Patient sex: M
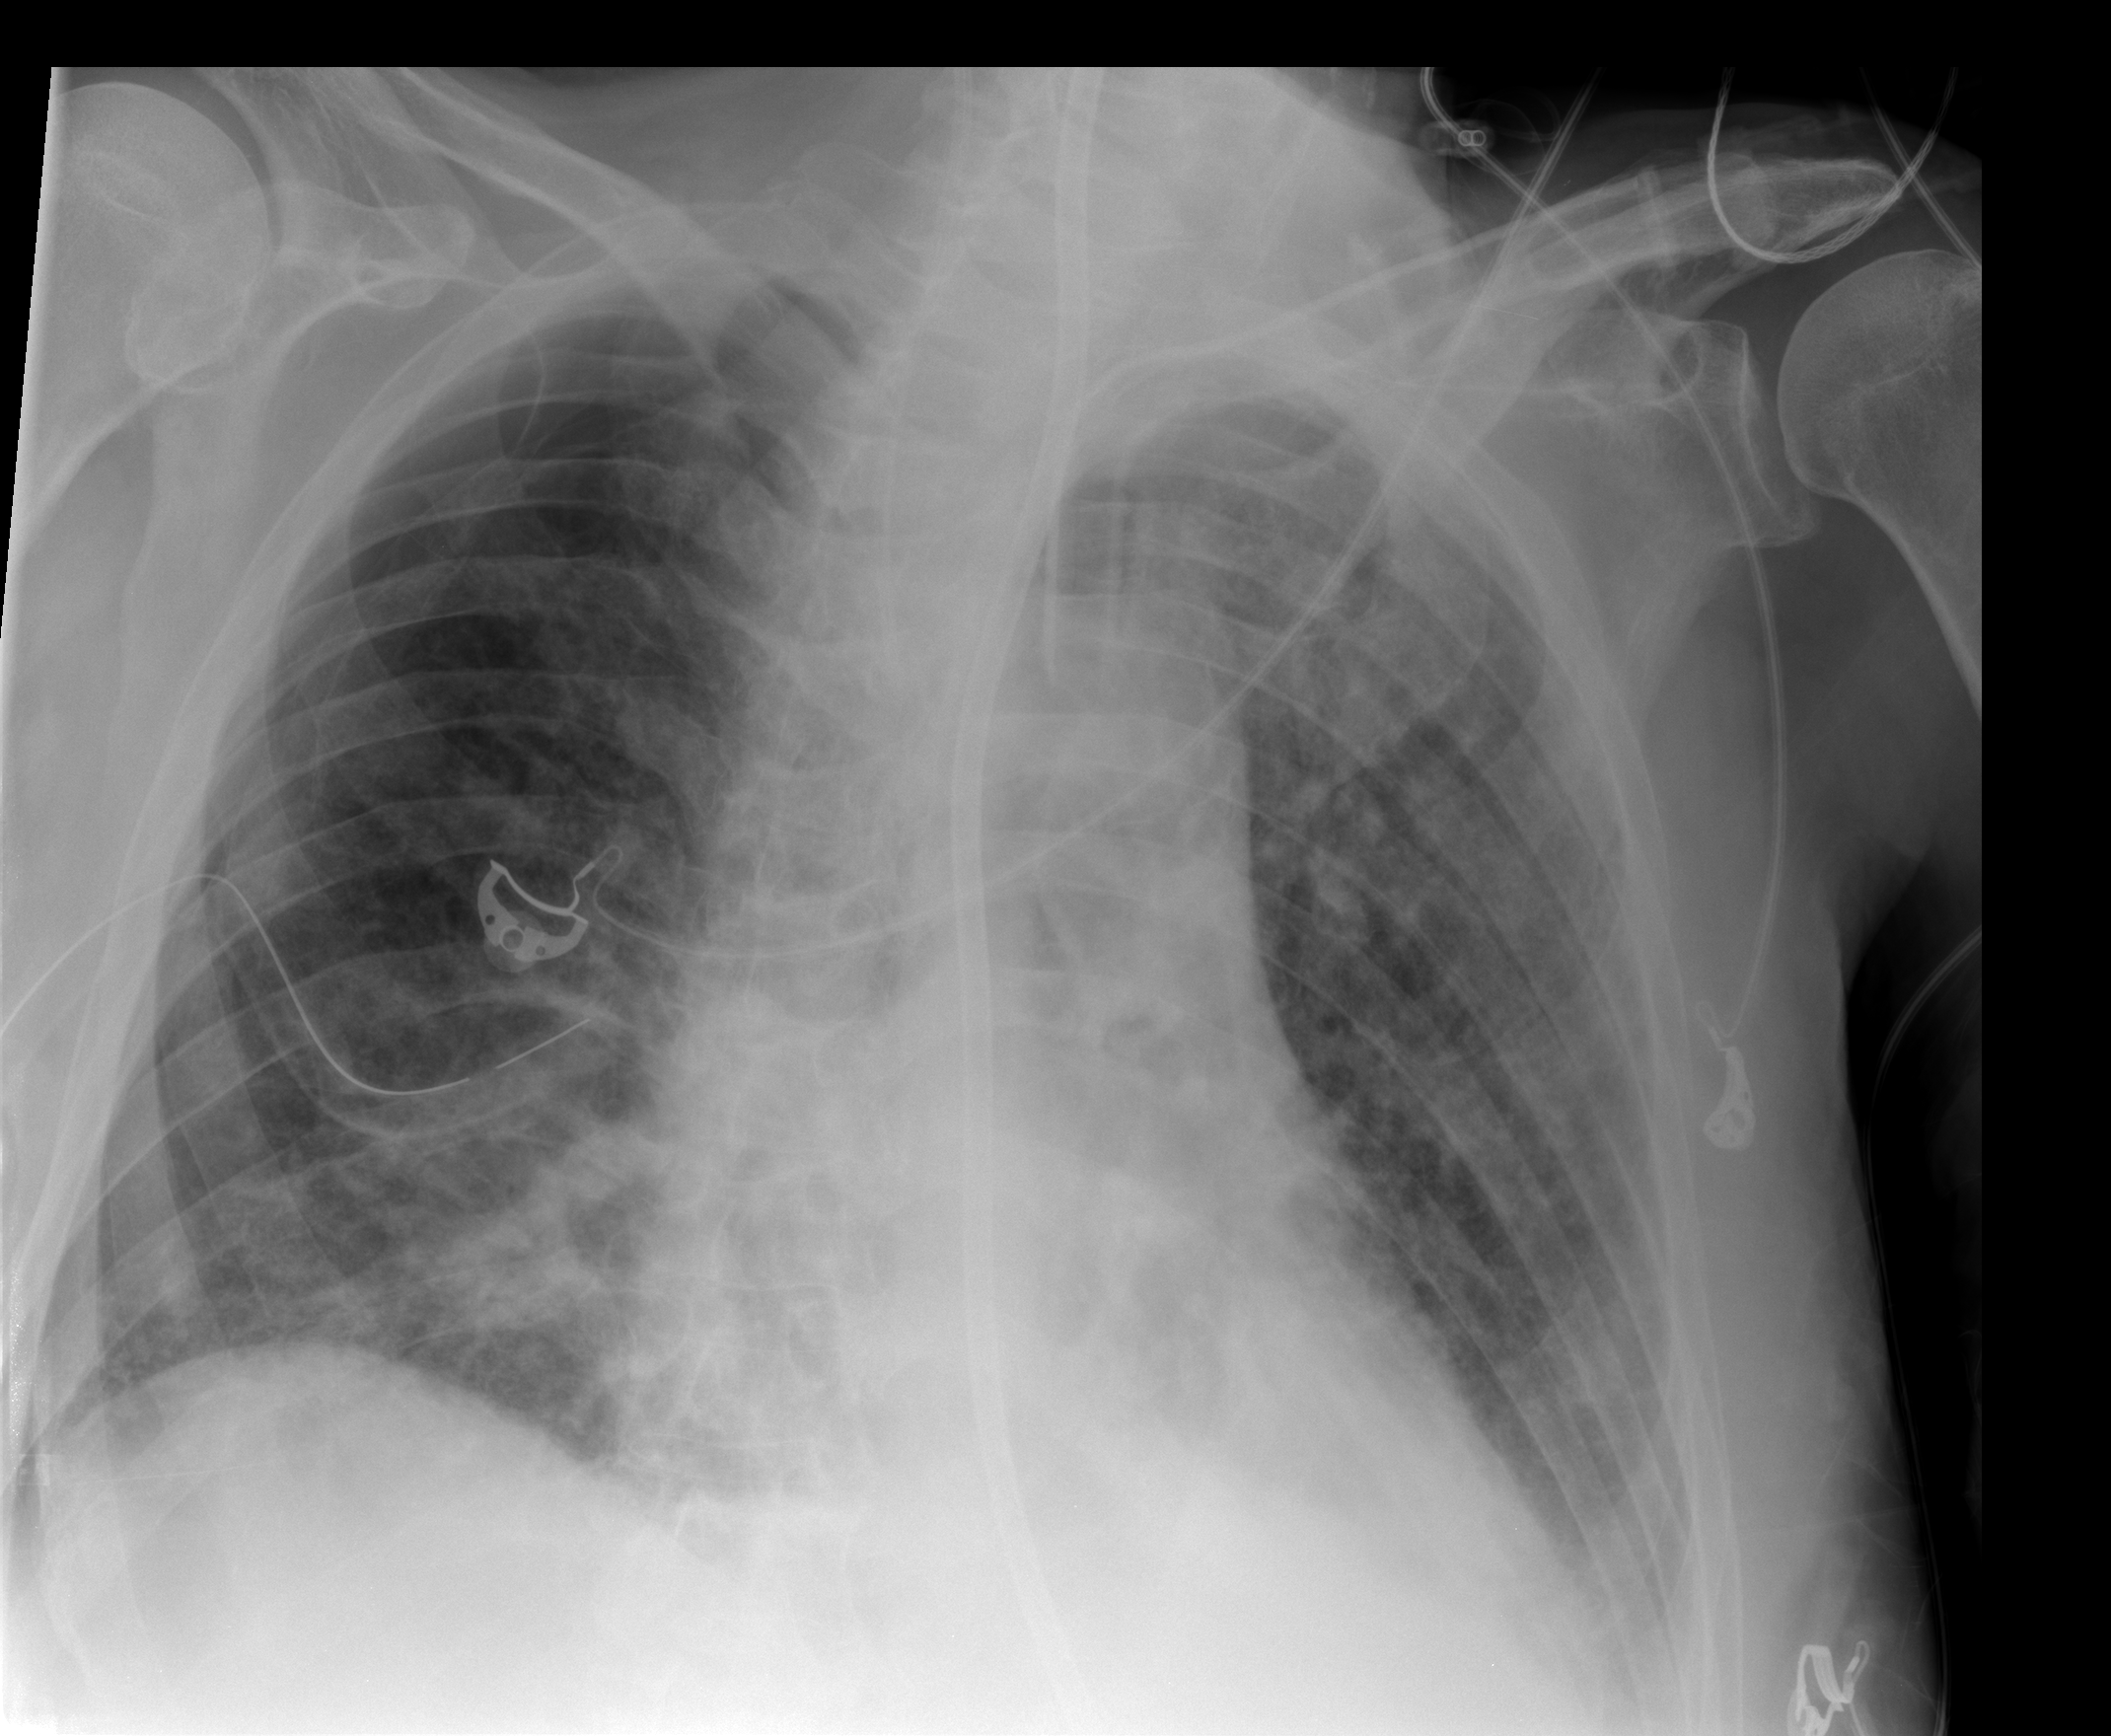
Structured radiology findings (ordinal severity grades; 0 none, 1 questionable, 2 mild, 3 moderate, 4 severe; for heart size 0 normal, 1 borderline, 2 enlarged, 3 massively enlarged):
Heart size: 0
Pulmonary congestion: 2
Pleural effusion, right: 0
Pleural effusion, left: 2
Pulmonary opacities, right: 2
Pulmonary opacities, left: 2
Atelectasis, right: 2
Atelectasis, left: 2